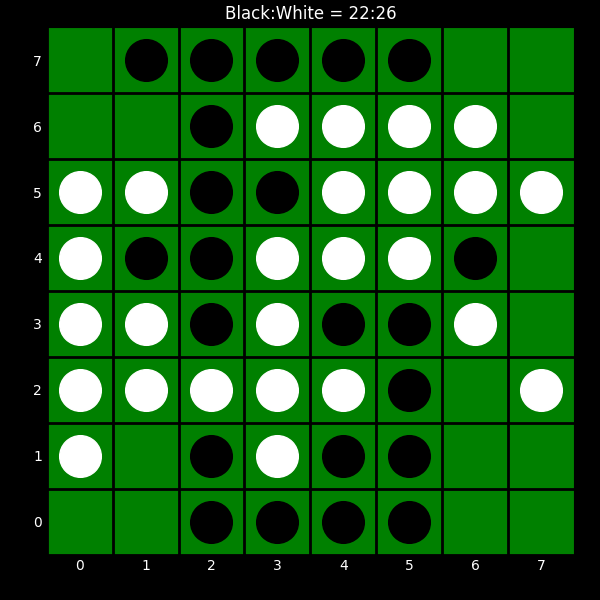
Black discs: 22
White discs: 26